Question: I have a website that has pages and subpages as in the image attached.
Some of the subpages belong to First pagge(About Patient Direct), they have setted 'do not show in menu'.
All right, I want to make an xslt file that will generate an html content like this:
Menu Item 1 (including Home page - About Patient Direct)
-submenu page 1 1
Menu Item 2 (including Home page - About Patient Direct)
-submenu page 2 1
-submenu page 2 2
This is what I have so far
'''
<?xml version="1.0" encoding="UTF-8"?>
'''
]>
'''
<xsl:output method="xml" omit-xml-declaration="yes" />
<xsl:param name="currentPage"/>
<!-- Input the documenttype you want here -->
<xsl:variable name="level" select="1"/>
<xsl:template match="/">
<xsl:if test="$currentPage/@id = $currentPage/ancestor-or-self::* [@level=$level]/@id">
<div class="column">
<h1>
<a href="#">
Home Page - I don't know what to write here
</a>
</h1>
</div>
</xsl:if>
<xsl:for-each select="$currentPage/ancestor-or-self::* [@level=$level]/* [@isDoc and string(umbracoNaviHide) != '1']">
<div class="column">
<h1>
<xsl:choose>
<xsl:when test="name() = 'Link'">
<a href="{current()/linkUrl}" target="_blank">
<xsl:value-of select="@nodeName" />
</a>
</xsl:when>
<xsl:otherwise>
<a href="{umbraco.library:NiceUrl(@id)}">
<xsl:value-of select="@nodeName" />
</a>
</xsl:otherwise>
</xsl:choose>
</h1>
</div>
</xsl:for-each>
</xsl:template>
'''
I have also opened a discussion on <URL>
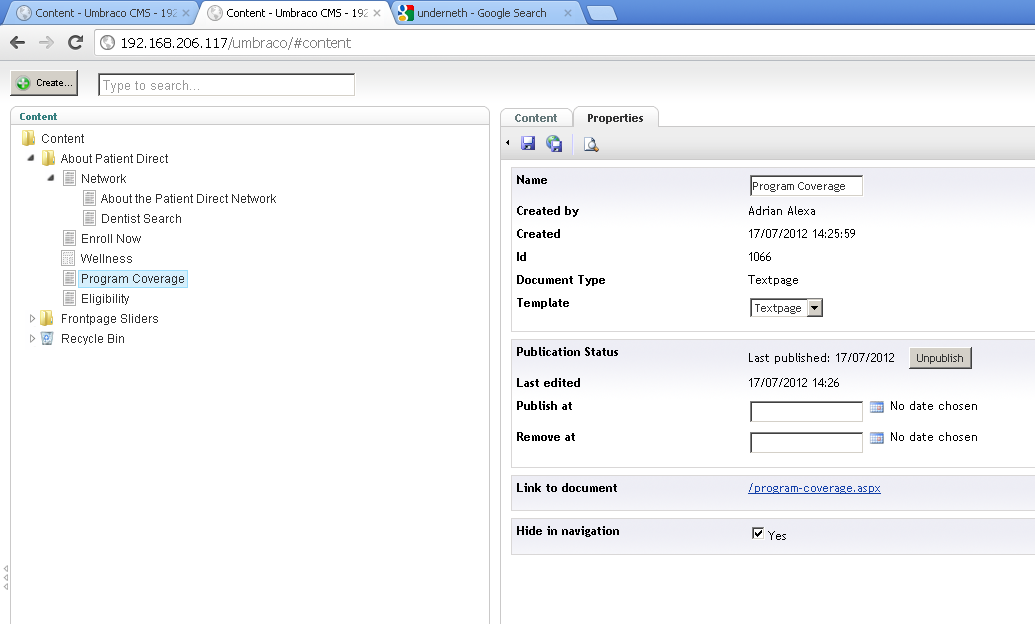
Answer: I have finally succeeded to do what I have been looking for. Here is the code for those who might be looking for same functionality
'''
<?xml version="1.0" encoding="UTF-8"?>
'''
]>
'''
<xsl:template name="menu">
<xsl:param name="level"/>
<xsl:variable name="RootNode" select="umbraco.library:GetXmlNodeById(1050)" />
<div class="column">
<h1>
<a href="{umbraco.library:NiceUrl($RootNode/@id)}" style="width:200px;">
<xsl:value-of select="$RootNode/@nodeName"/>
</a>
</h1>
<xsl:call-template name="submenu_Homepage">
</xsl:call-template>
</div>
<xsl:if test="count($currentPage/ancestor-or-self::* [@level=$level]/* [@isDoc and string(umbracoNaviHide) != '1']) &gt; '0'">
<xsl:for-each select="$currentPage/ancestor-or-self::* [@level=$level]/* [@isDoc and string(umbracoNaviHide) != '1']">
<div class="column">
<h1>
<xsl:choose>
<xsl:when test="name() = 'Link'">
<a href="{current()/linkUrl}" target="_blank">
<xsl:value-of select="@nodeName" />
</a>
</xsl:when>
<xsl:otherwise>
<a href="{umbraco.library:NiceUrl(@id)}">
<xsl:value-of select="@nodeName" />
</a>
</xsl:otherwise>
</xsl:choose>
</h1>
<xsl:if test="count(current()/* [@isDoc and string(umbracoNaviHide) != '1']) &gt; '0'">
<xsl:call-template name="submenu">
<xsl:with-param name="level" select="$level+1"/>
</xsl:call-template>
</xsl:if>
</div>
</xsl:for-each>
</xsl:if>
</xsl:template>
<xsl:template name="submenu">
<xsl:param name="level"/>
<ul class="level_{@level}">
<xsl:for-each select="current()/*[@isDoc and string(umbracoNaviHide) != '1']">
<li>
<xsl:if test="position() != last()">
<xsl:attribute name="class">bottom_border</xsl:attribute>
</xsl:if>
<a href="{umbraco.library:NiceUrl(@id)}">
<xsl:value-of select="@nodeName"/>
</a>
<!--case when we have third menu level-->
<xsl:if test="count(current()/* [@isDoc and string(umbracoNaviHide) != '1']) &gt; '0'">
<xsl:call-template name="submenu">
<xsl:with-param name="level" select="$level+1"/>
</xsl:call-template>
</xsl:if>
</li>
</xsl:for-each>
</ul>
</xsl:template>
<xsl:template name="submenu_Homepage">
<ul>
<xsl:for-each select="$currentPage/ancestor-or-self::*/* [@isDoc and string(umbracoNaviHide) = '1']">
<li>
<xsl:if test="position() != last()">
<xsl:attribute name="class">bottom_border</xsl:attribute>
</xsl:if>
<xsl:choose>
<xsl:when test="name() = 'Link'">
<a href="{current()/linkUrl}" target="_blank">
<xsl:value-of select="@nodeName" />
</a>
</xsl:when>
<xsl:otherwise>
<a href="{umbraco.library:NiceUrl(@id)}">
<xsl:value-of select="@nodeName" />
</a>
</xsl:otherwise>
</xsl:choose>
</li>
</xsl:for-each>
</ul>
</xsl:template>
'''